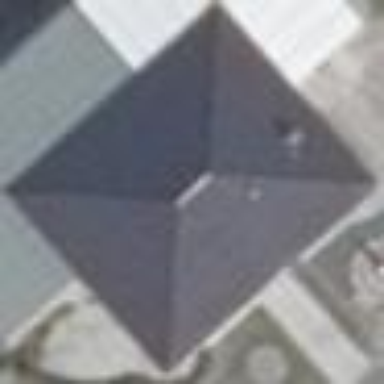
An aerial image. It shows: Building with hipped roof colored black.